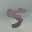
Label: 5